Field crop: maize
Growth stage: 2
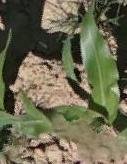
Species: maize